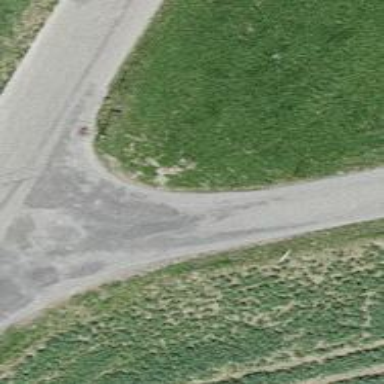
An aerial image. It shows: Unclassified road.